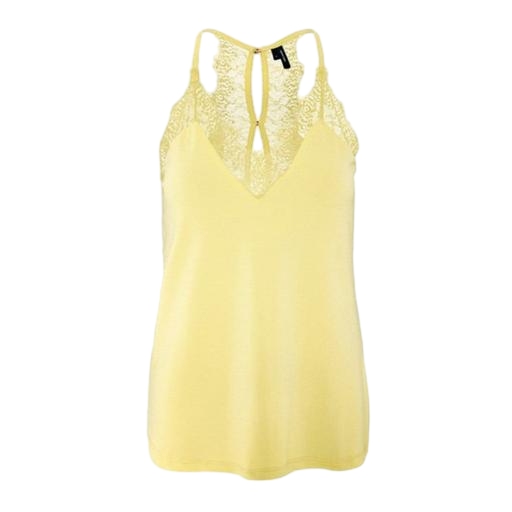
yellow pointelle-trimmed camisole, light yellow tank top, yellow ice racerback tank, white background